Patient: sex F, age 41
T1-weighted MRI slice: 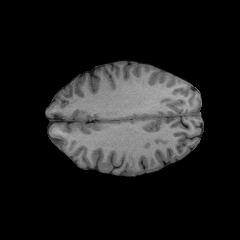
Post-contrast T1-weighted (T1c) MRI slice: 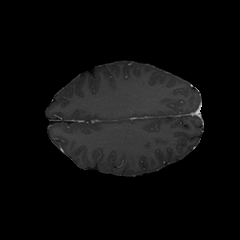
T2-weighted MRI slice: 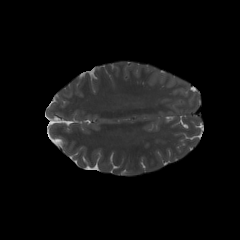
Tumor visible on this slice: no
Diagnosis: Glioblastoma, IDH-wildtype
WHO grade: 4